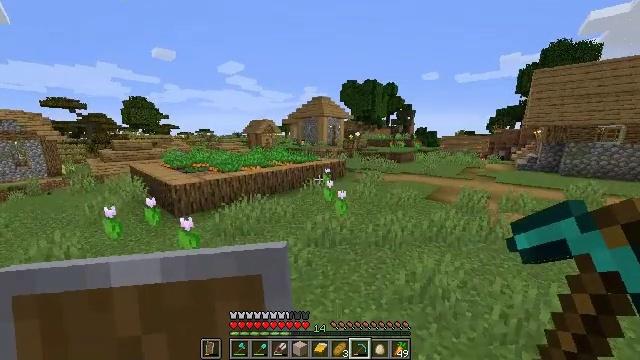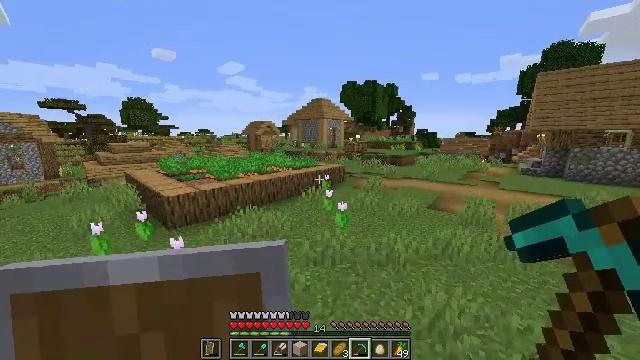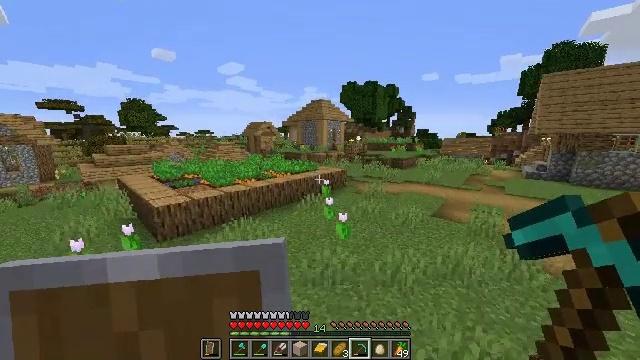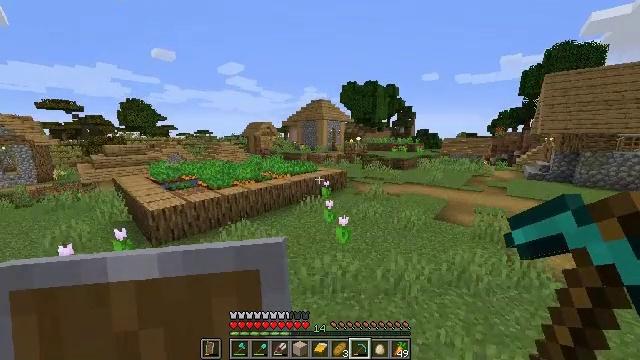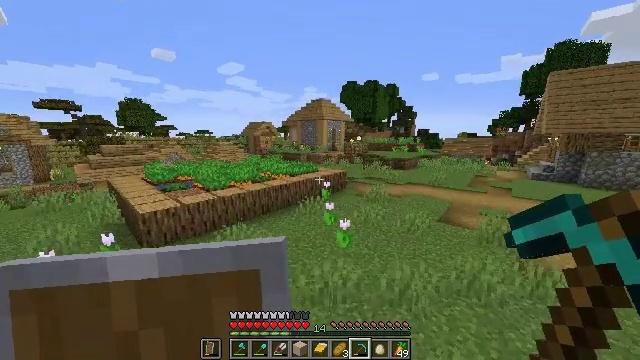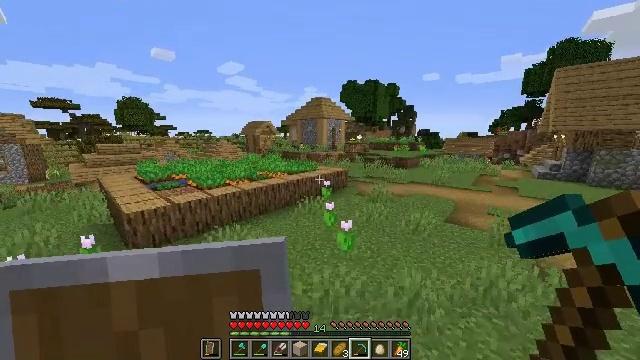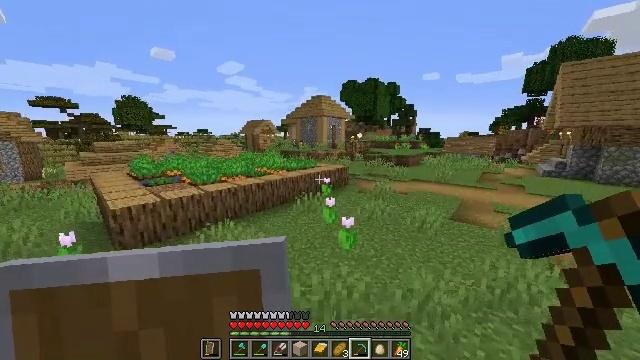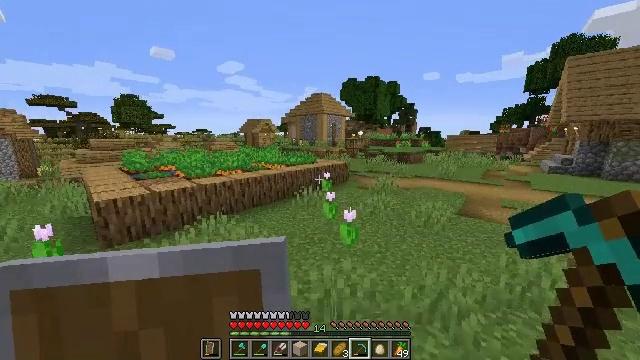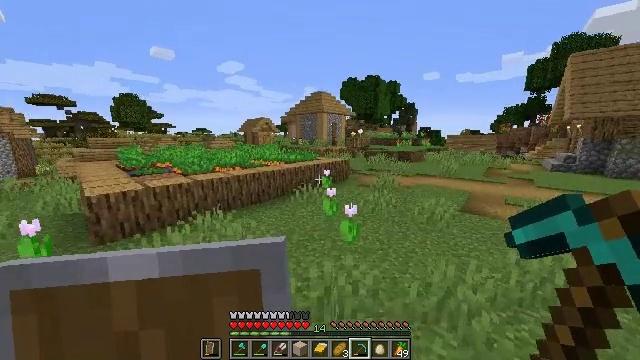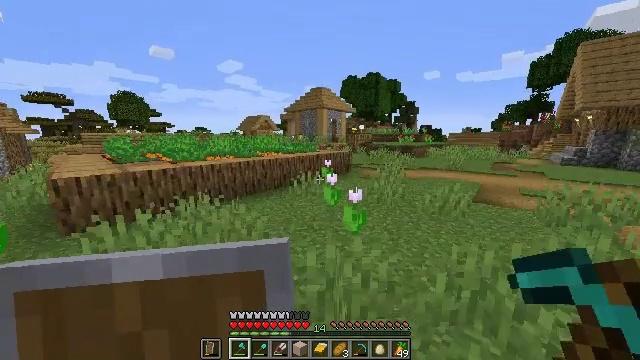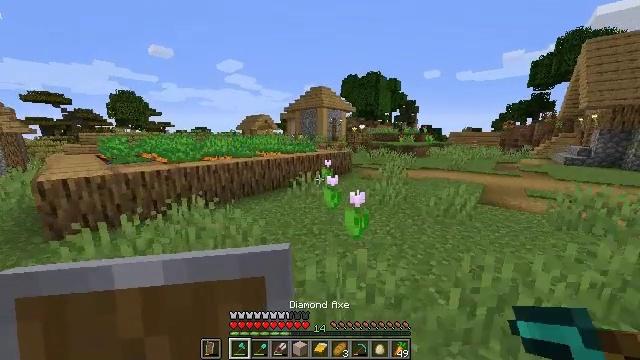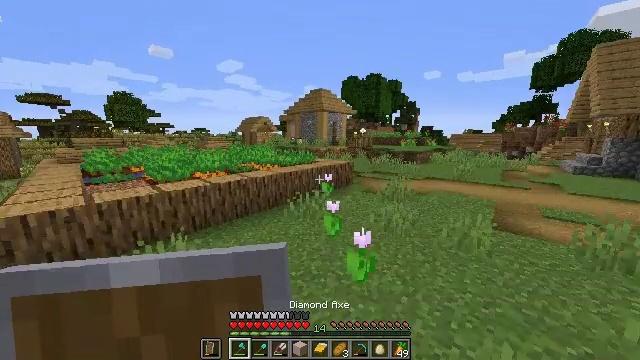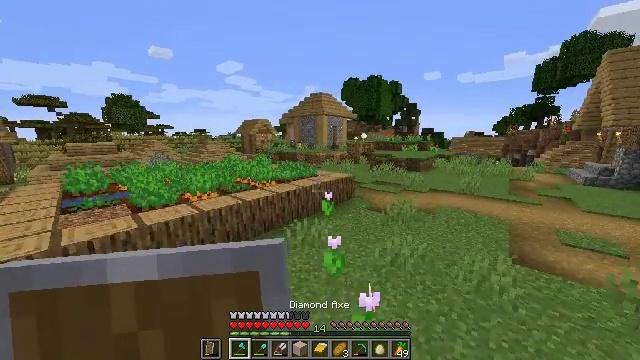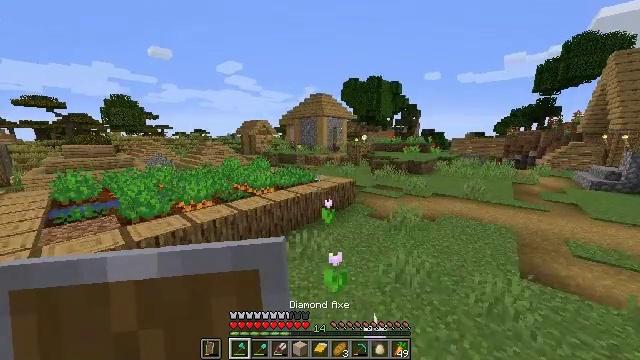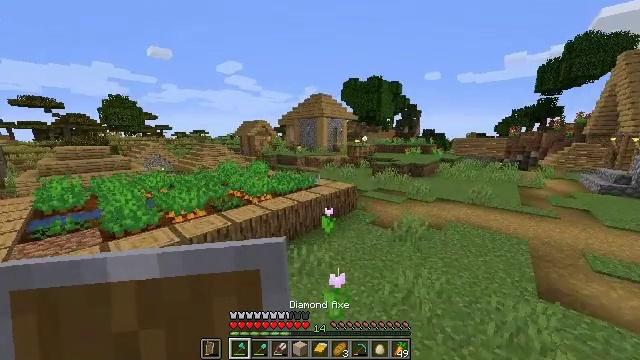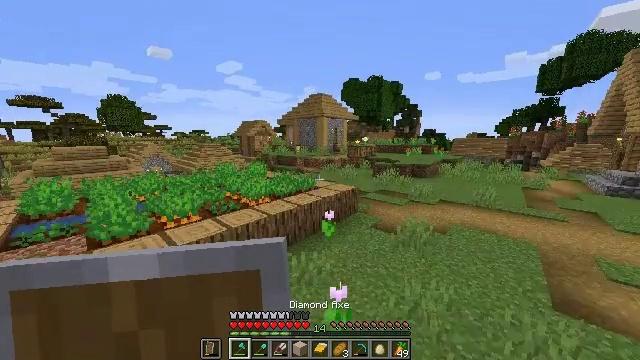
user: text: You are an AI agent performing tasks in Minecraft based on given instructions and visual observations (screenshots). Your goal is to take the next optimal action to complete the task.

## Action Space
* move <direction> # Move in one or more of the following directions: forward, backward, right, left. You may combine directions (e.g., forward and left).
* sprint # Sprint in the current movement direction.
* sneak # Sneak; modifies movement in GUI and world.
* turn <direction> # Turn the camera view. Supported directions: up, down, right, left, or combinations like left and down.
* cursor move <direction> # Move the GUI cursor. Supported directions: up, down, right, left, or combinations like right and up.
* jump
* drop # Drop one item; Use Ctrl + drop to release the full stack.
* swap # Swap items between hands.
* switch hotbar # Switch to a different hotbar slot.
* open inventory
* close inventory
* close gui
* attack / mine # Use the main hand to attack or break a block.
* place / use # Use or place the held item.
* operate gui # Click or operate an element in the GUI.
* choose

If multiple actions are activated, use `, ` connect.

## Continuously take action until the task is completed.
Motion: motion action
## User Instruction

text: Destroy the oak door to retrieve it.
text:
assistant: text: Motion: move forward, sprint, jump
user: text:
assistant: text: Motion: move forward, sprint, jump
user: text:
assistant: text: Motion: move forward, sprint, jump
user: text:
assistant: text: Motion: move forward, jump
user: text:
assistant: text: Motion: move forward, jump
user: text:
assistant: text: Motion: move forward, jump
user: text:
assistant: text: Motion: move forward, jump
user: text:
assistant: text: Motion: move forward, jump
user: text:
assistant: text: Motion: move forward, jump, switch to hotbar 1
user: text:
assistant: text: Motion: move forward, jump, switch to hotbar 1
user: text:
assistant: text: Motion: move forward, jump, switch to hotbar 1
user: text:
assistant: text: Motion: move forward, jump
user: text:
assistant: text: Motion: move forward, jump
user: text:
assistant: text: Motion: move forward, jump
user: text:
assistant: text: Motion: move forward, jump
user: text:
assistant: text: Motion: move forward, jump
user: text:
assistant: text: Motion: move forward, jump
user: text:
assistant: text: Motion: move forward, jump
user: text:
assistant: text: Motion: move forward, jump
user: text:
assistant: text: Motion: move forward, jump
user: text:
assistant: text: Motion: move forward, jump
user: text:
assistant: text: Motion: move forward, jump
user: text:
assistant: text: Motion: move forward, jump
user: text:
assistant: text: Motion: move forward, jump
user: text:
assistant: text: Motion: move forward, sprint, jump
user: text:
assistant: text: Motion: move forward, sprint, jump
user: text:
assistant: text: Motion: move forward, sprint, turn right, jump
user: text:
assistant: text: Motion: move forward, sprint, turn right, jump
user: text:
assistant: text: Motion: move forward, sprint, jump
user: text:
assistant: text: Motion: move forward, sprint, jump